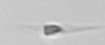
Label: Calciopappus